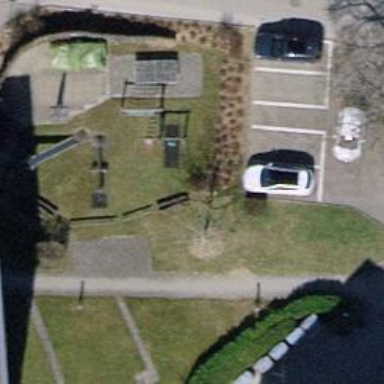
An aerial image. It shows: Playground featuring swings.